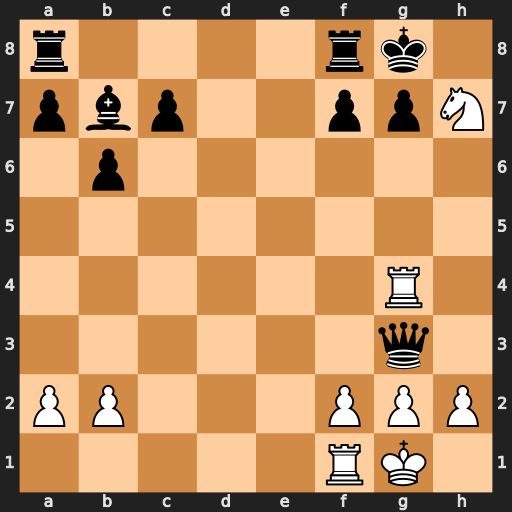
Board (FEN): r4rk1/pbp2ppN/1p6/8/6R1/6q1/PP3PPP/5RK1
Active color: w
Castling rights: -
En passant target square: -
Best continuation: Nf6+ Kh8 fxg3 gxf6 Rf5